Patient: sex M, age 78
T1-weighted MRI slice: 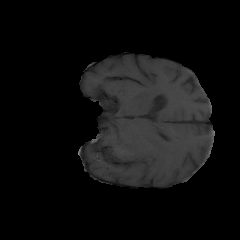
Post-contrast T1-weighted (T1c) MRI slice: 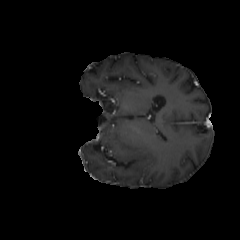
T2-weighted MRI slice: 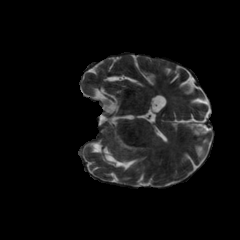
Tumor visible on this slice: yes
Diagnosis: Glioblastoma, IDH-wildtype
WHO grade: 4